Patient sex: M
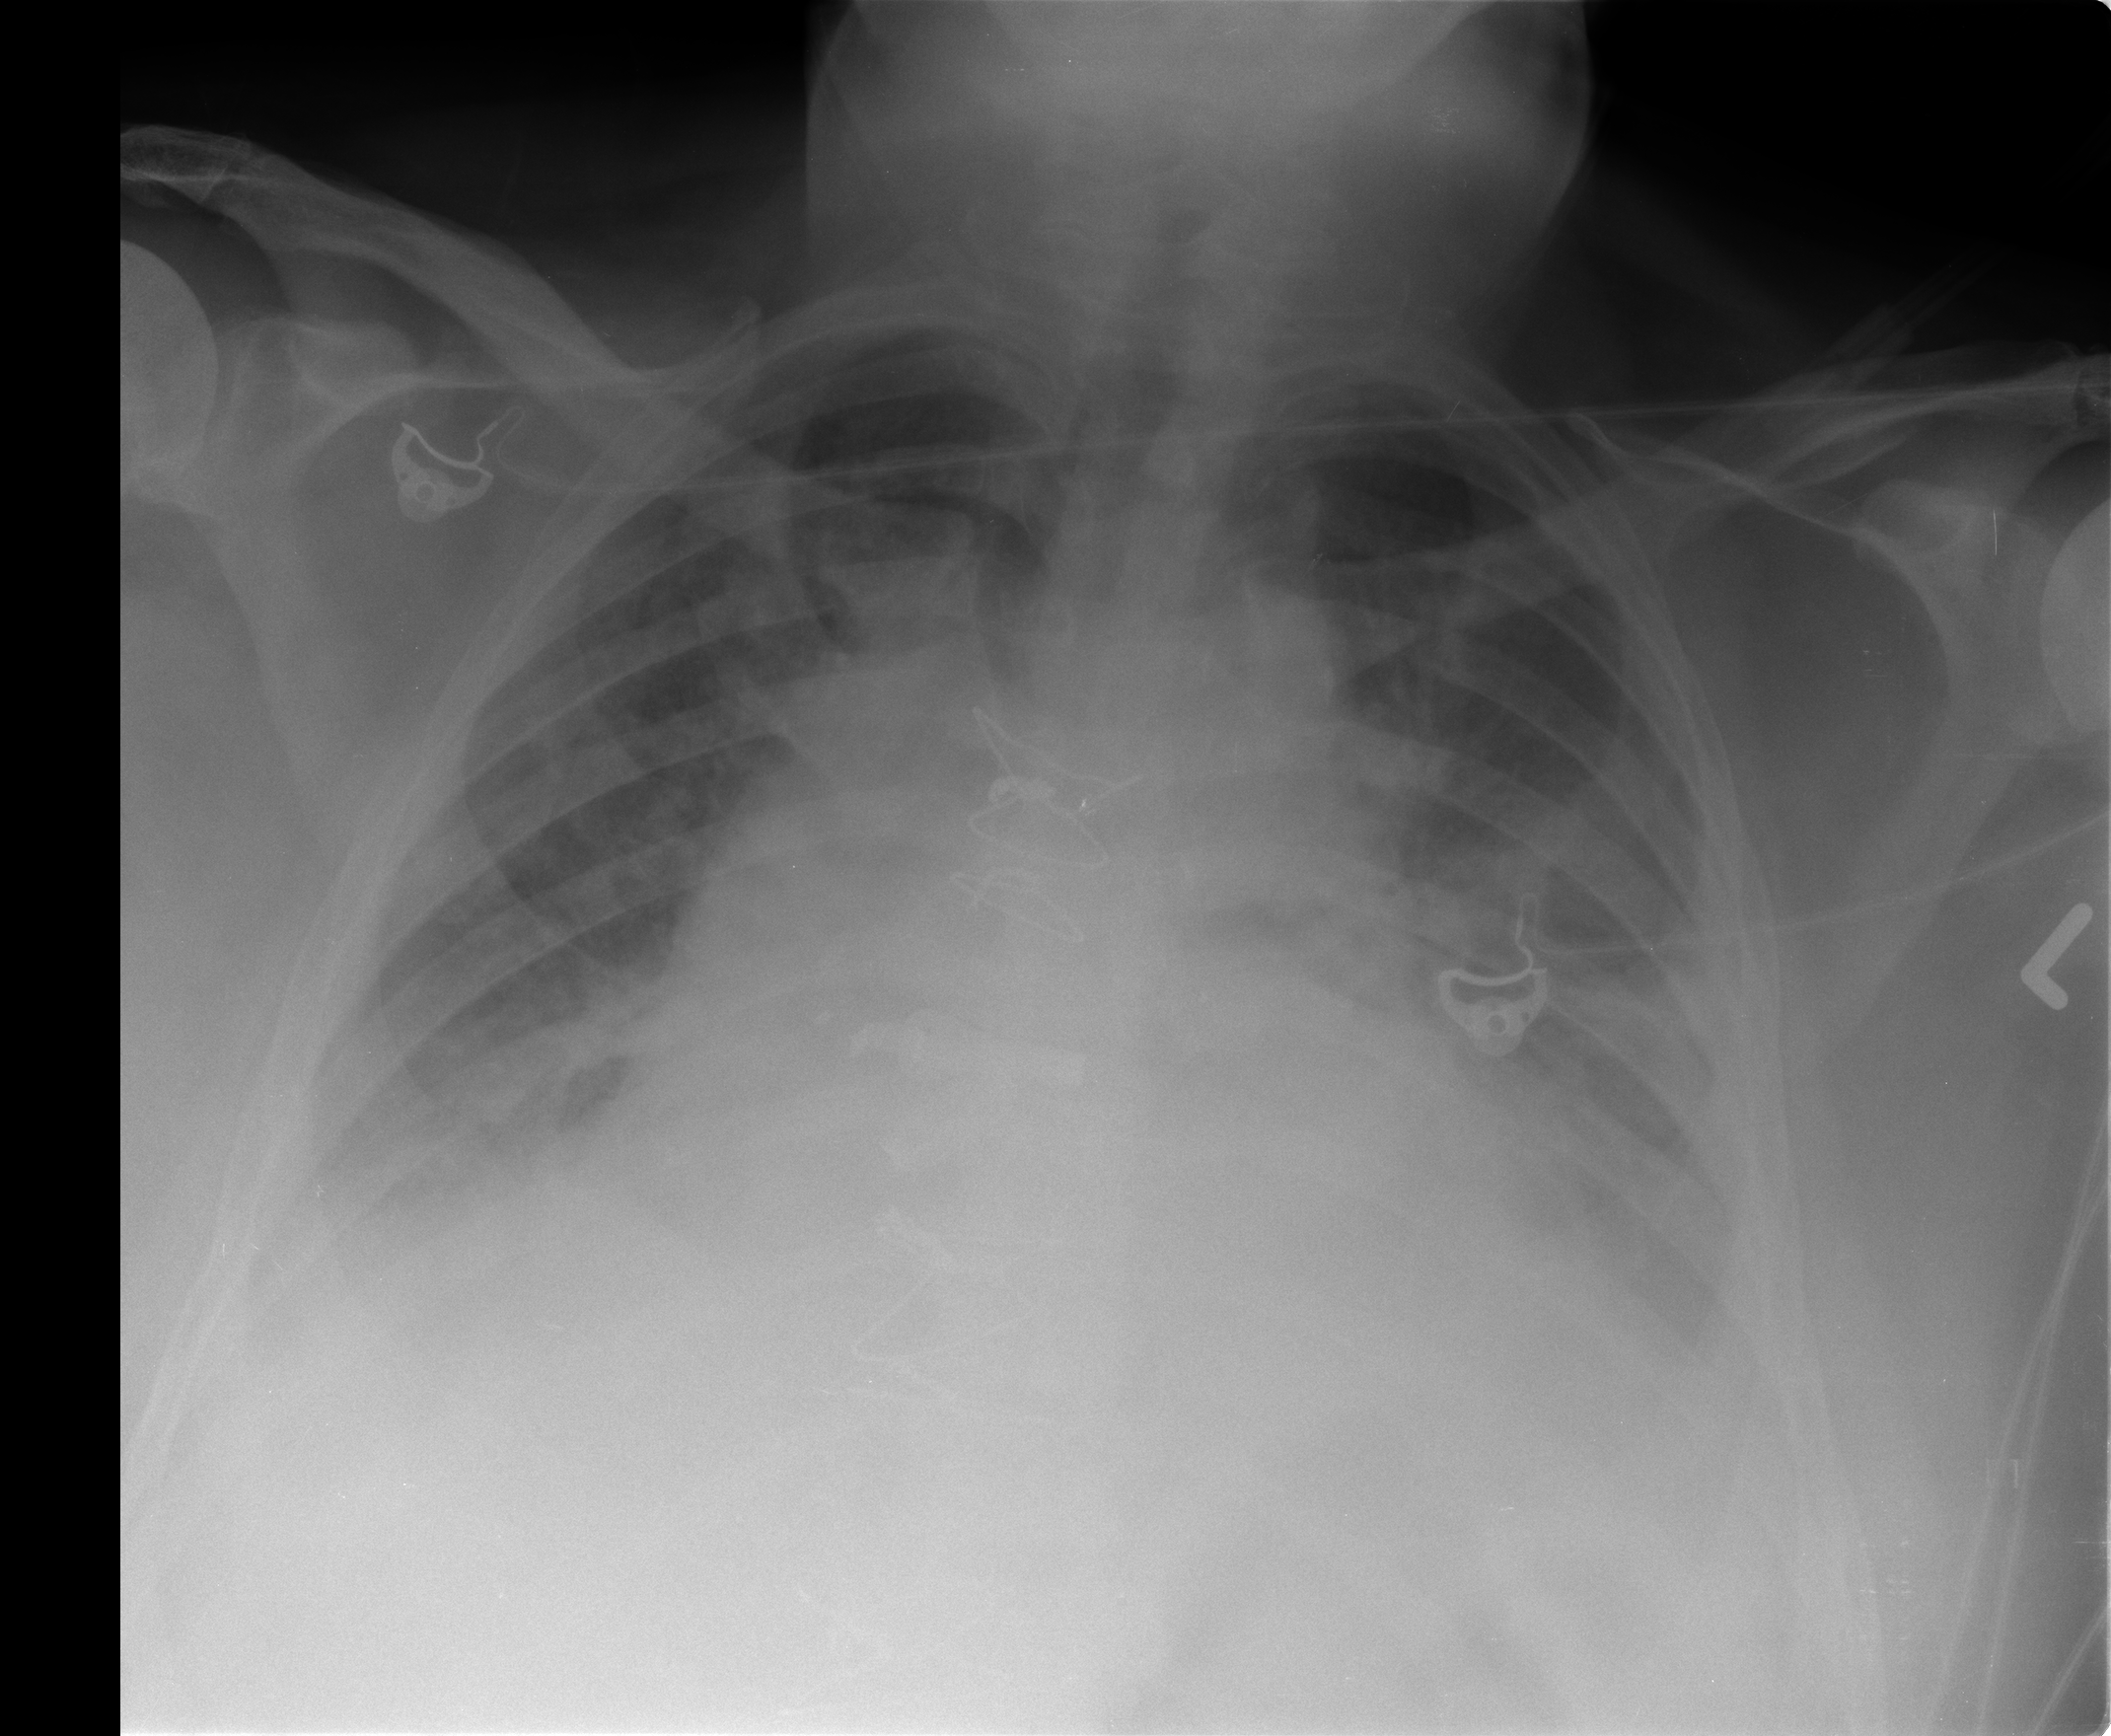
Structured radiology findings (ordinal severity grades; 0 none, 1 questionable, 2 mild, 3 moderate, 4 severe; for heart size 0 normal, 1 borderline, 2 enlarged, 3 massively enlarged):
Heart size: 2
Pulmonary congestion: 2
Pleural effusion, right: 2
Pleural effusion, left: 2
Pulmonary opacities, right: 2
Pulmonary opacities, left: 2
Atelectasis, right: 3
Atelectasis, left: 3